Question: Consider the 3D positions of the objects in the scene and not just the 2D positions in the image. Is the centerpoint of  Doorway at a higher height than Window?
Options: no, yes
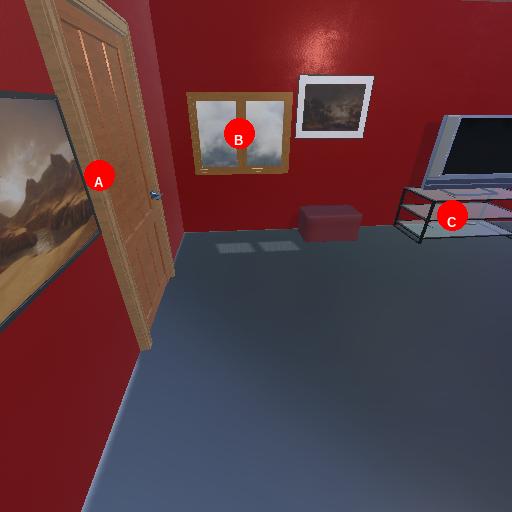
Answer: no